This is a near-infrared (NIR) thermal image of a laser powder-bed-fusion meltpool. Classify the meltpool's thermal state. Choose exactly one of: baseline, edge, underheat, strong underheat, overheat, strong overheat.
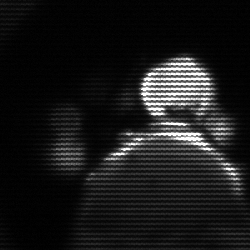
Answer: edge